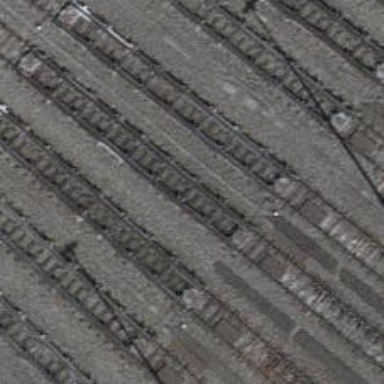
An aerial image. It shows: Railway yard with 1 track. It features beam retarder for controlling the speed of the trains.